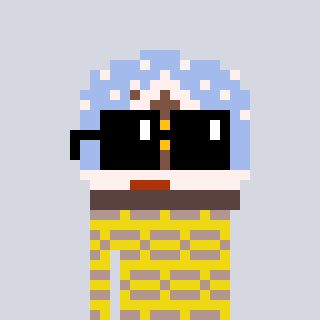
a pixel art character with square black sunglasses, a snow globe-shaped head and a yellow-colored body on a cool background